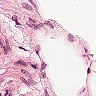
Metastatic tissue present: no